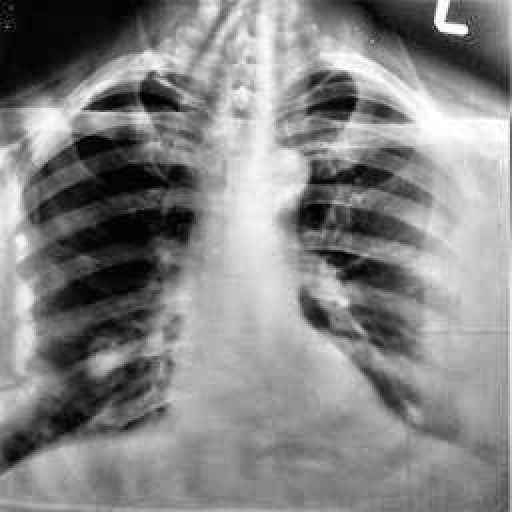
Finding: TUBERCULOSIS